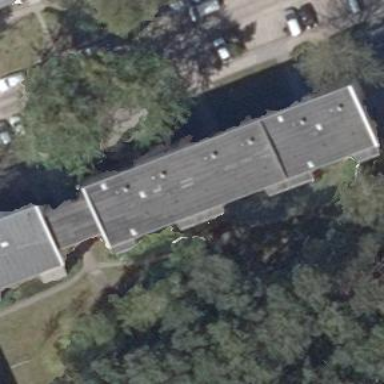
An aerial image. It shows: Apartment building with flat roof.